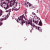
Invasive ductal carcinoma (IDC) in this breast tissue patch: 0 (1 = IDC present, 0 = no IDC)